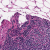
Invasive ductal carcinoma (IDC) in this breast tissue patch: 0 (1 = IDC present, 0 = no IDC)